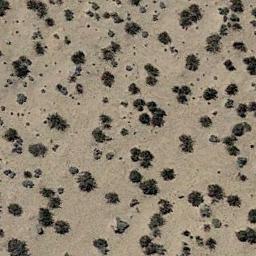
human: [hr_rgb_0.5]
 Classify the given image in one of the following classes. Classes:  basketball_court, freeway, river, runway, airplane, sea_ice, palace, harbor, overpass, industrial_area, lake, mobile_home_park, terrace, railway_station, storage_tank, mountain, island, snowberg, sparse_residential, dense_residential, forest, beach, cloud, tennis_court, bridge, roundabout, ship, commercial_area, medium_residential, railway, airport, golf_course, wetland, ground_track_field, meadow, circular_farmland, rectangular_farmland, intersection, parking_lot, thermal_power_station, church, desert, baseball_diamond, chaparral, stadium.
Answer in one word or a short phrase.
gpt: chaparral